Interaction volume radius: 5 \u00c5
Interaction volume height: 10 \u00c5
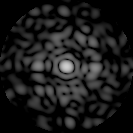
Disorder parameter: 0.8946